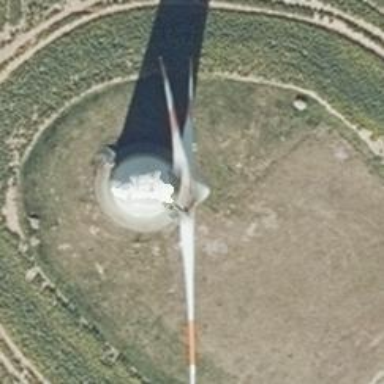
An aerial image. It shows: Wind generator with horizontal axis. The generator is wind turbine.